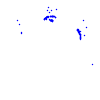
Particle: proton